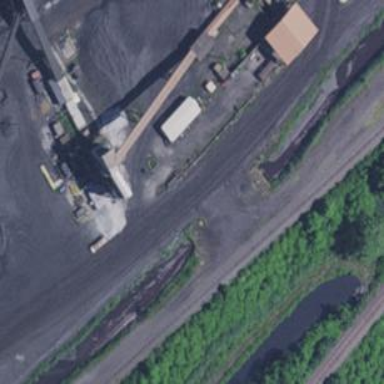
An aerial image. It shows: Abandoned railway spur.